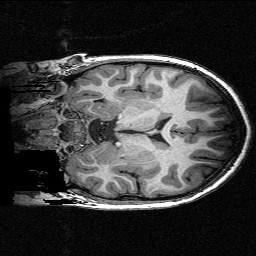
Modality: T1w
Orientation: coronal
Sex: female
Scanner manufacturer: siemens
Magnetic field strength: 3 T
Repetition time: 2.3 s
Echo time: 0.00336 s